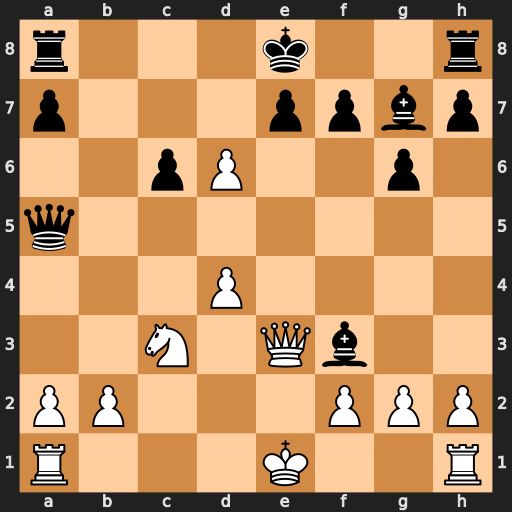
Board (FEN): r3k2r/p3ppbp/2pP2p1/q7/3P4/2N1Qb2/PP3PPP/R3K2R
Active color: w
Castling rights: KQkq
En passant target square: -
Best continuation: Qxe7#